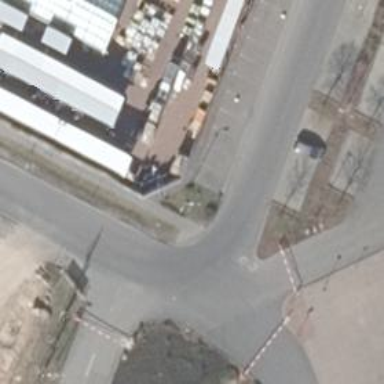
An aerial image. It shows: Assembly point for emergencies.